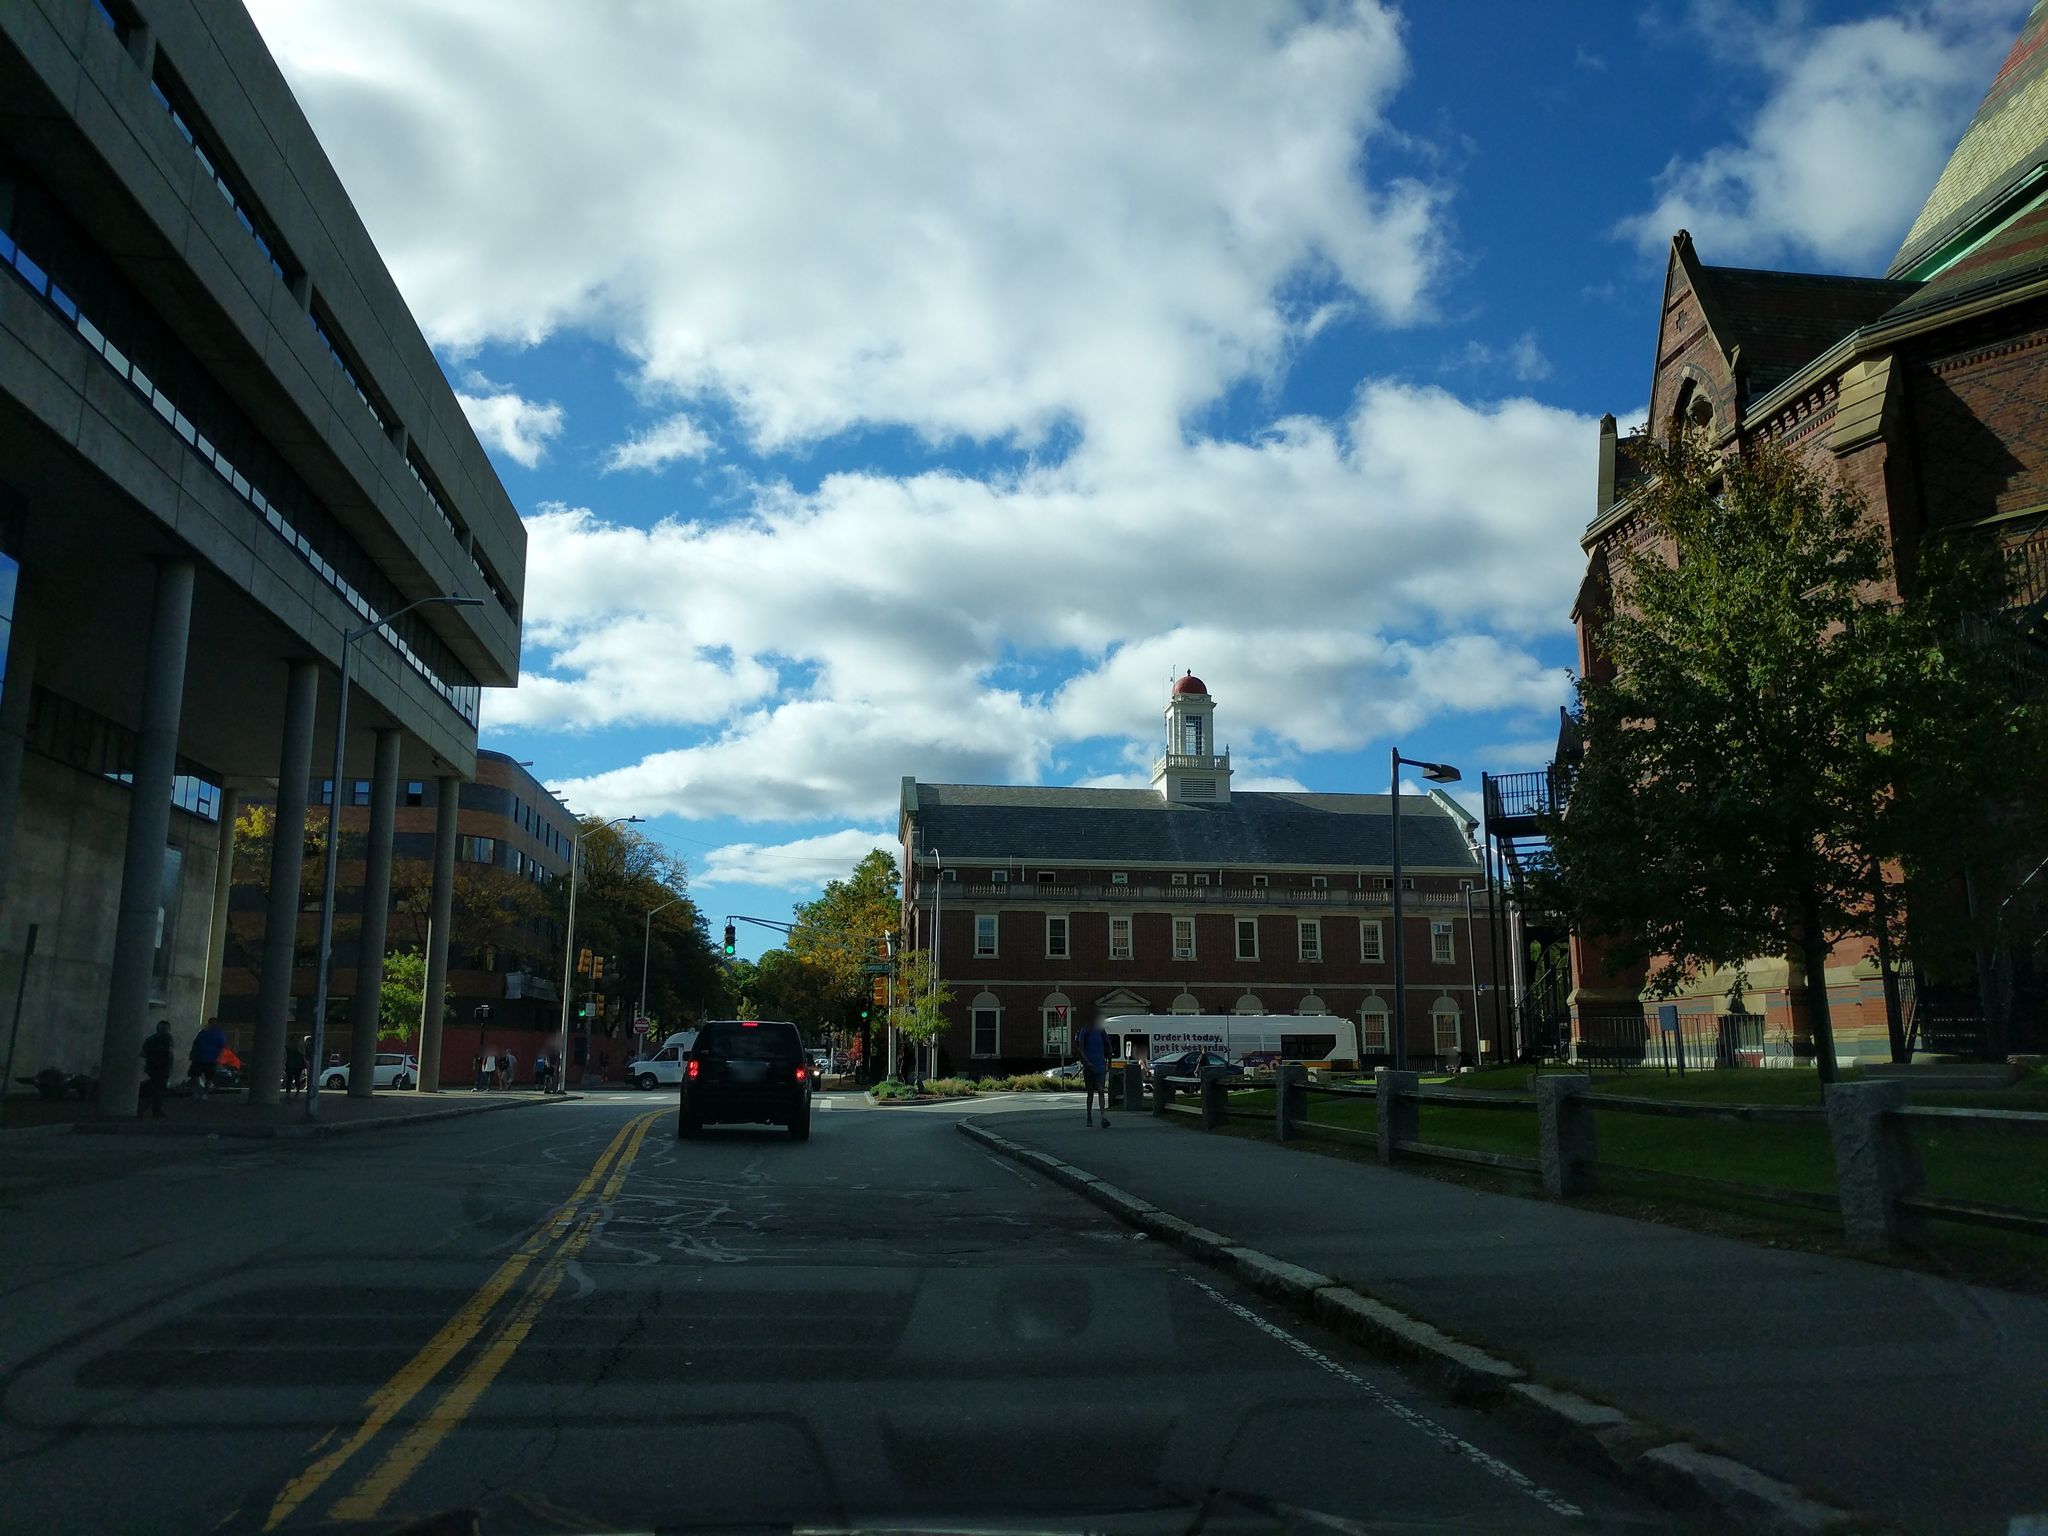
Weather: cloudy
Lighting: day
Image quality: good
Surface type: driving surface
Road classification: footway
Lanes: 3
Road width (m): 14.0
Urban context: urban centre
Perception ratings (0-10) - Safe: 6.67, Lively: 8.54, Beautiful: 6.32, Boring: 1.99, Depressing: 3.36, Wealthy: 8.84